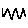
Label: zigzag